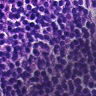
Metastatic tissue present: no